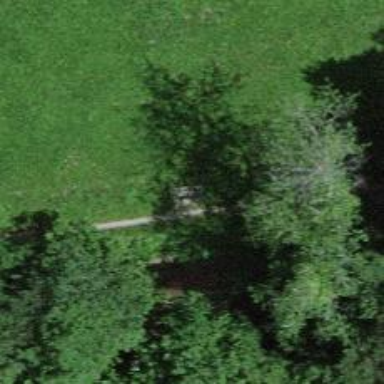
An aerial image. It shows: Bench.